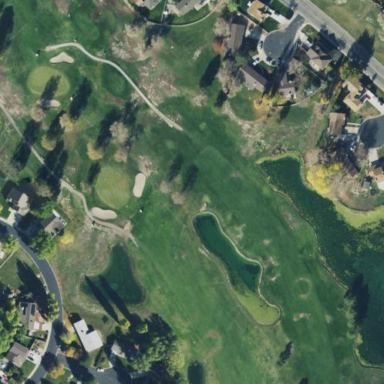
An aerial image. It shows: Picturesque scene of golf course with lateral water hazard.